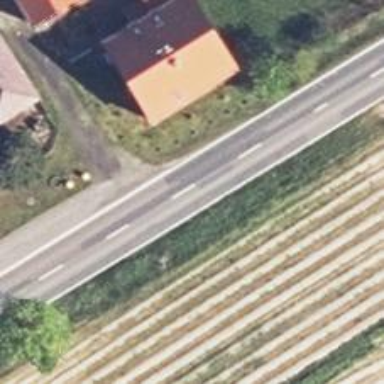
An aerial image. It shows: Secondary road with asphalt surface.